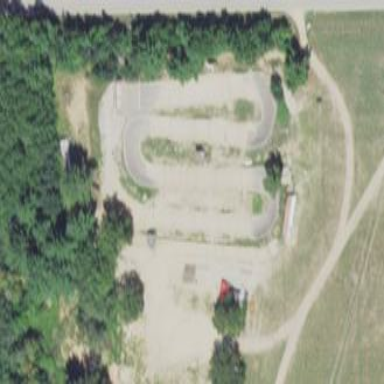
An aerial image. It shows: Recreation ground designated for BMX sports.